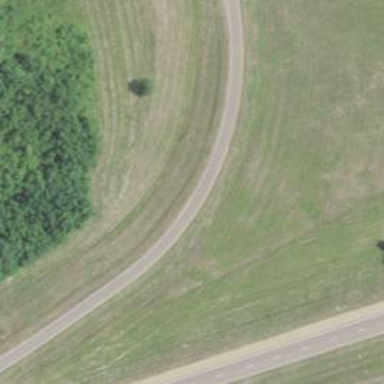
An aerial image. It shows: Asphalt trunk link road.